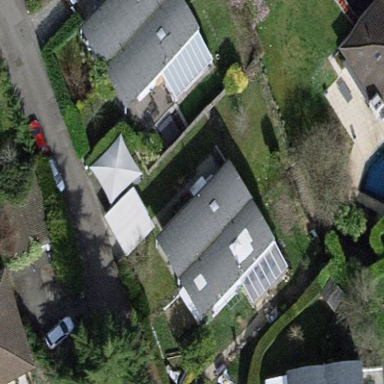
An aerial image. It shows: Garden enclosed by fence.